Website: home-depot
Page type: billing-address
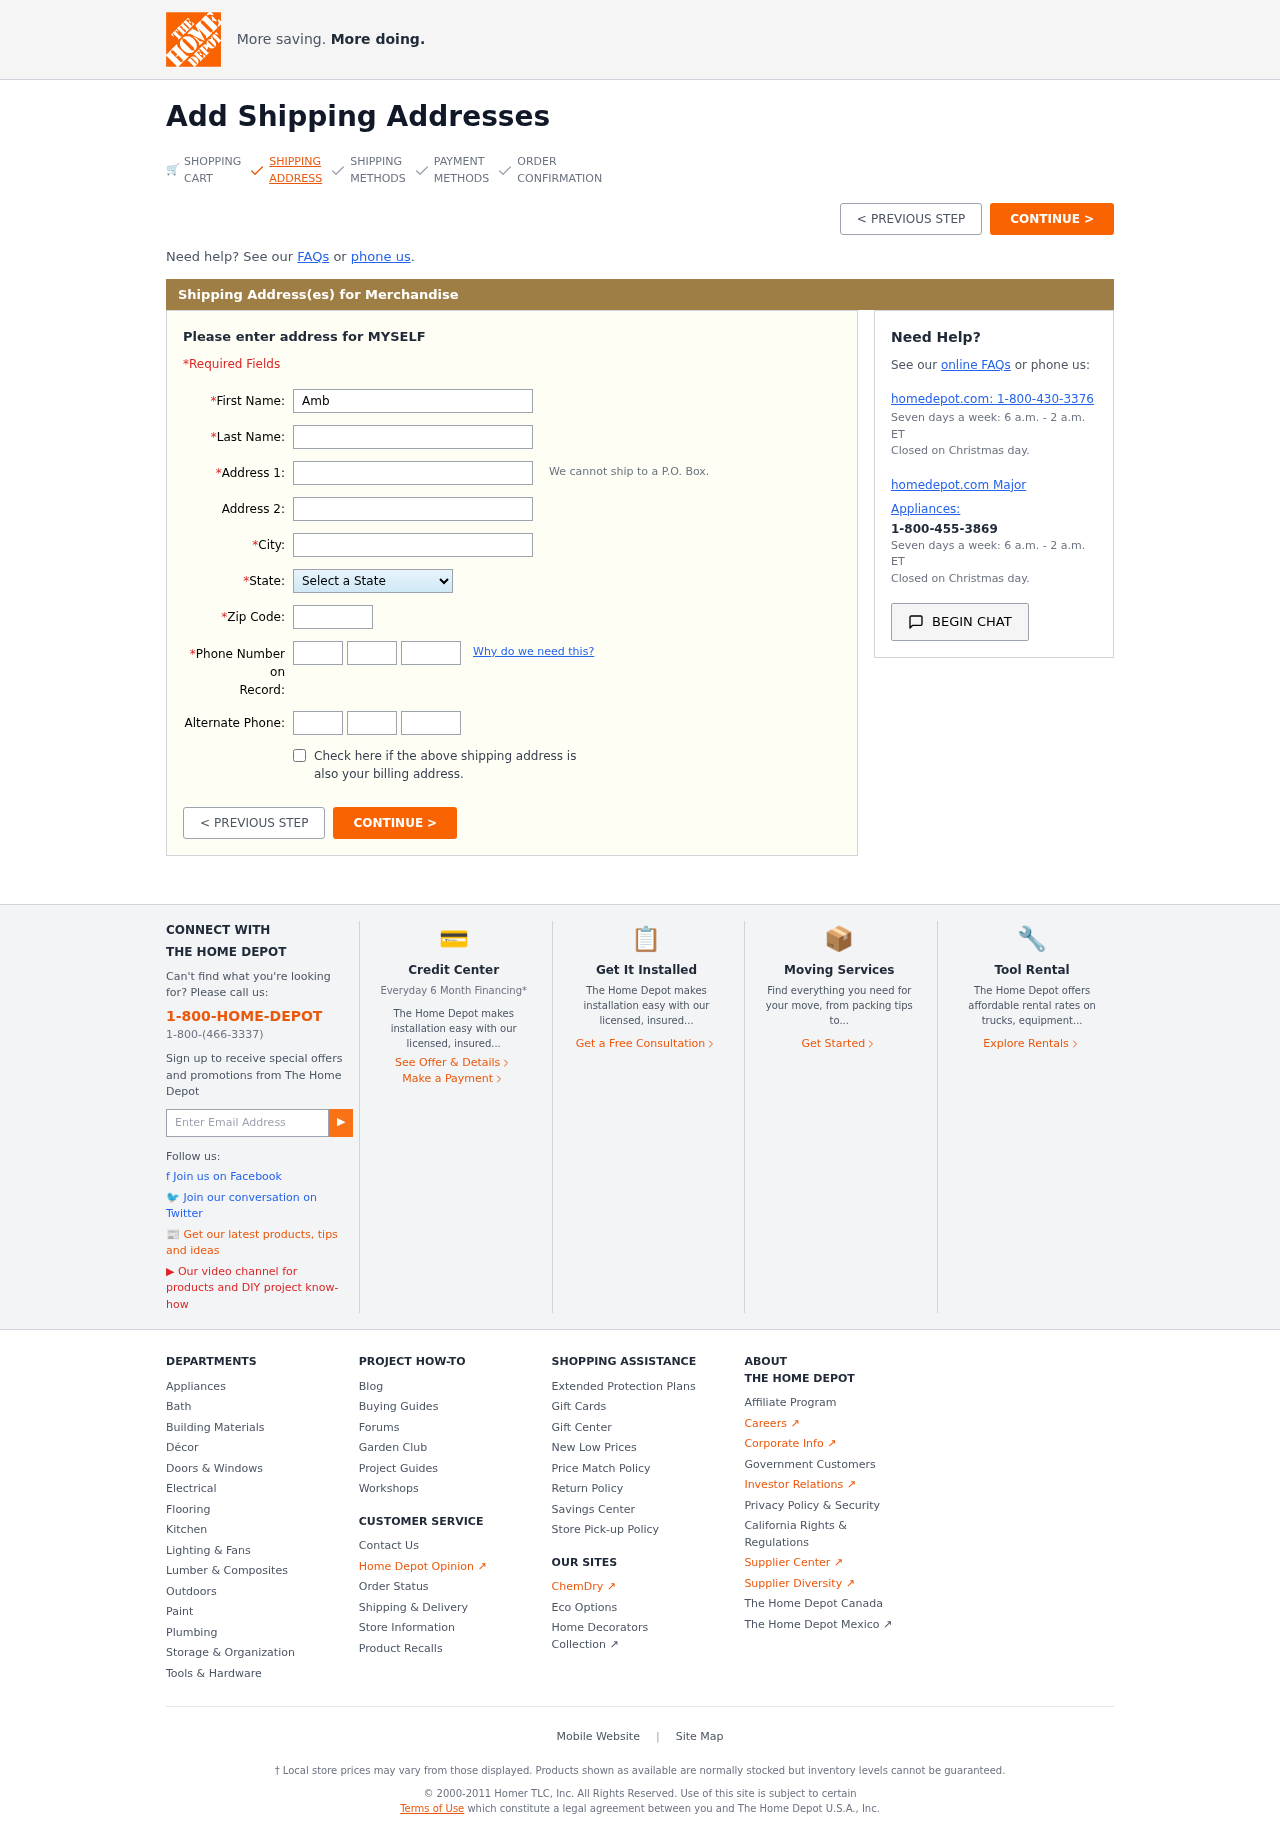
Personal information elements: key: PII_STATE
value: North Dakota
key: PII_FIRSTNAME
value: Amber
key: PII_LASTNAME
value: Lewis
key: PII_STREET
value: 1733 Leblanc Forges Suite 633
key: PII_STREET2
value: Apt. 773
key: PII_CITY
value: Alanmouth
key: PII_POSTCODE
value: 01766
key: PII_PHONE_AREA
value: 985
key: PII_PHONE_PREFIX
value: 914
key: PII_PHONE_LINE
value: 4027